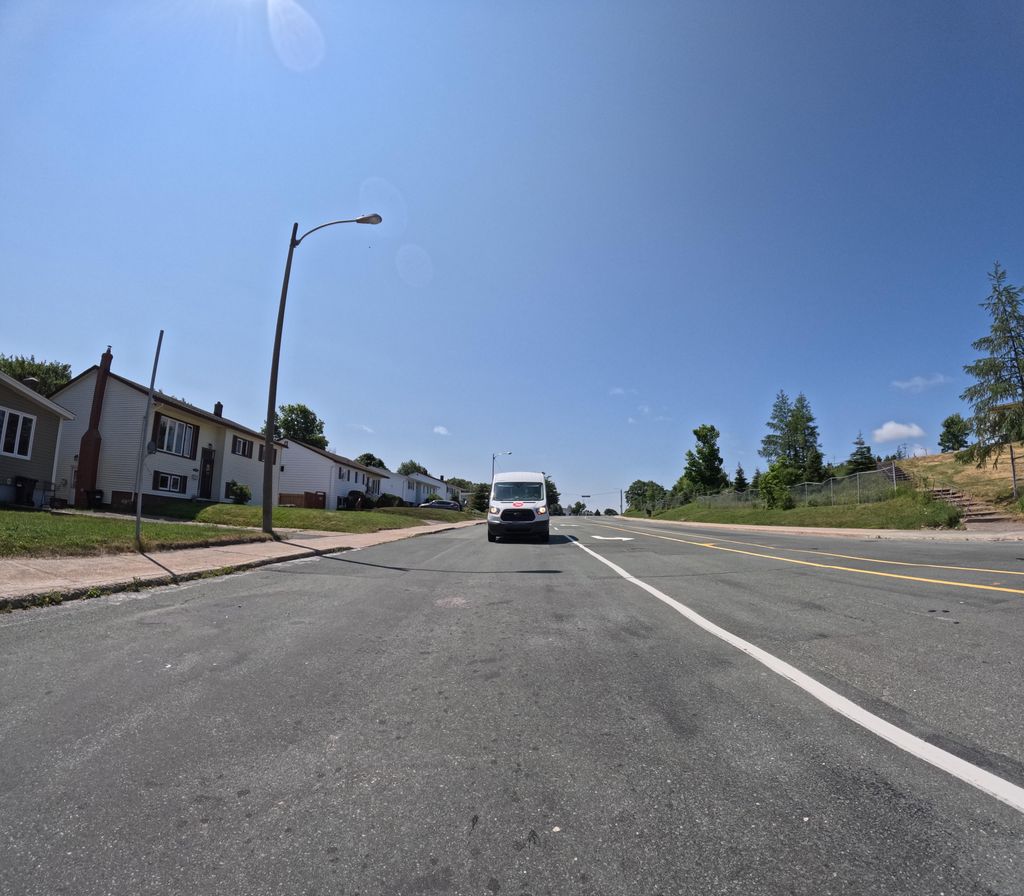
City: st_johns